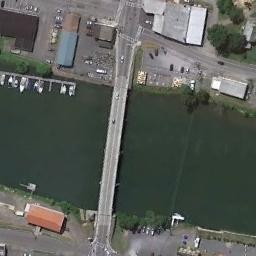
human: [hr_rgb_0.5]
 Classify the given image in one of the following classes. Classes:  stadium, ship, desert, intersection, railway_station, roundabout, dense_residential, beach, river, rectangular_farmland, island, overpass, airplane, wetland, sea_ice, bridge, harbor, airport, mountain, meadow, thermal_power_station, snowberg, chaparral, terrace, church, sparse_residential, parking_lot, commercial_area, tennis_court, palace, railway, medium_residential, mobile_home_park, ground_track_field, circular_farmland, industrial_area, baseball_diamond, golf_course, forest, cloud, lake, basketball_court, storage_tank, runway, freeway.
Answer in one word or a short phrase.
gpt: bridge